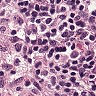
Metastatic tissue present: no